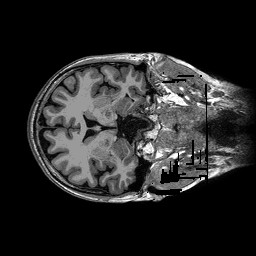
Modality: T1w
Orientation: axial
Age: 43
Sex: female